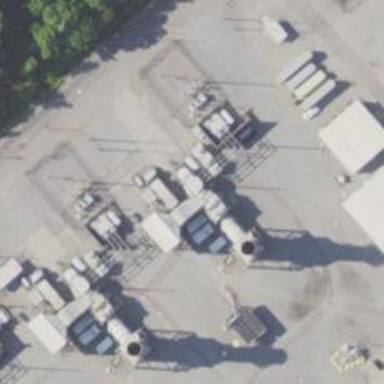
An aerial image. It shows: Gas turbine power generator.